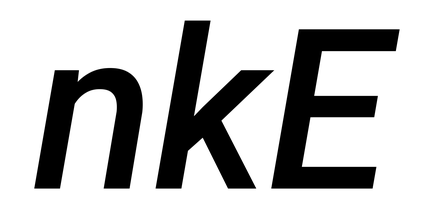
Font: Roboto-Italic_Medium_Italic